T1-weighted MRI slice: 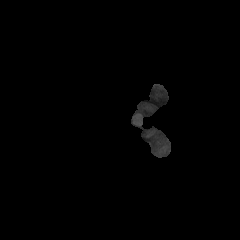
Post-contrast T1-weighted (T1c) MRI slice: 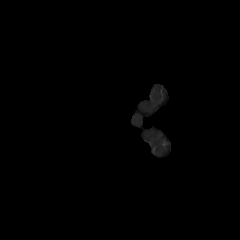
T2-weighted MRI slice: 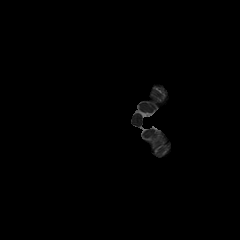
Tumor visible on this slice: no